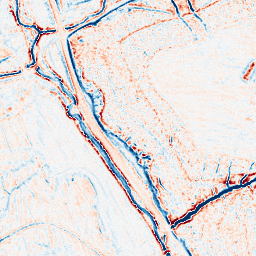
Category: edge_preserving
Decomposition family: bilateral
Decomposition parameters: d: 9
sigma_color: 25
sigma_space: 100
Upsampling method: bicubic_3x
Upsampling parameters: scale: 3
Upsampling scale: 3